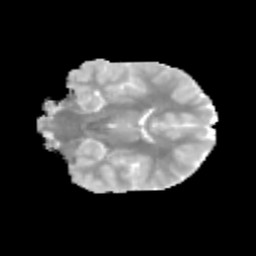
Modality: MD
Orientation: coronal
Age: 11
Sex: male
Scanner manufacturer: siemens
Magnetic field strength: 3 T
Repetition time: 3.8 s
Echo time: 0.07 s